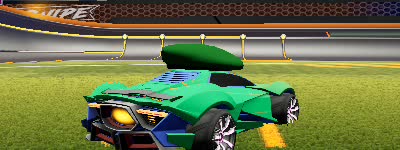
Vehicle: werewolf